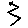
Label: zigzag